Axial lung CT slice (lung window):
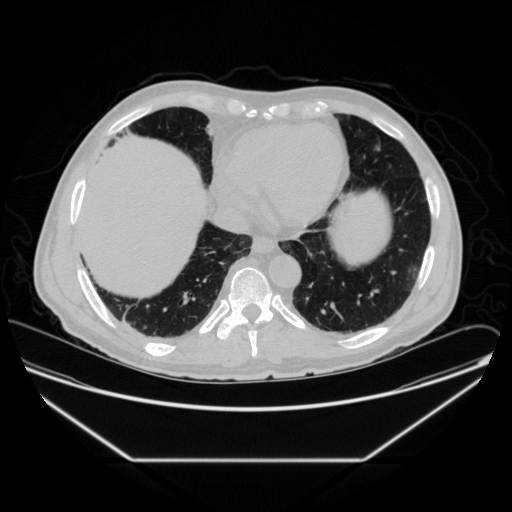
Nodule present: no